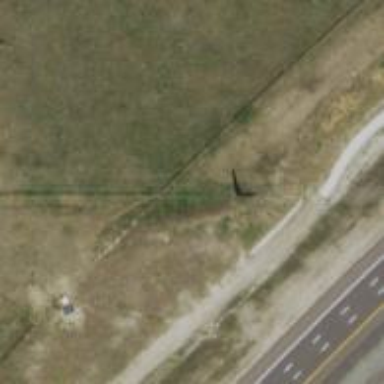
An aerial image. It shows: Power pole.